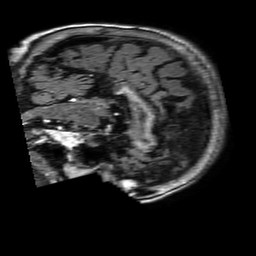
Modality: FLAIR
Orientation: sagittal
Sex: female
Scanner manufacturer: philips
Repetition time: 11 s
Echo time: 0.125 s